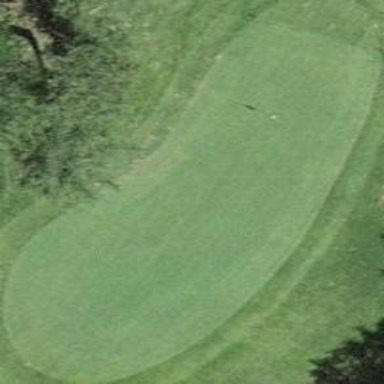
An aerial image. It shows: Golf green.